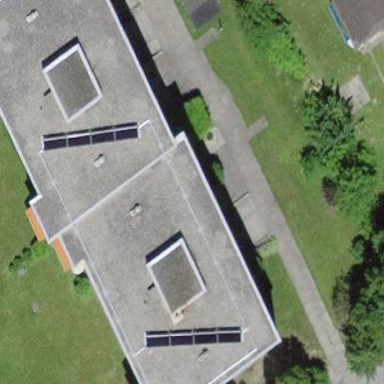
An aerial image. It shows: Building with apartments and flat roof.